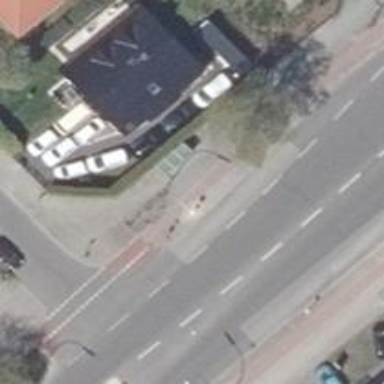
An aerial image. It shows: Platform at public transport location with shelter.